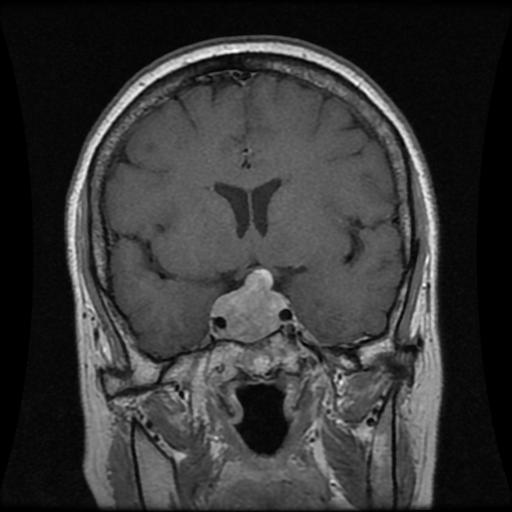
Label: pituitary